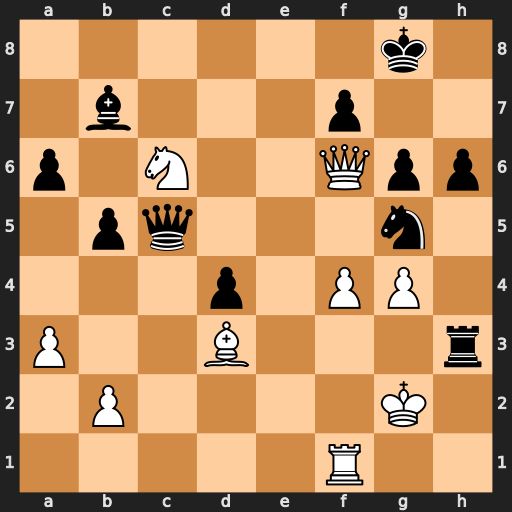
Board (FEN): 6k1/1b3p2/p1N2Qpp/1pq3n1/3p1PP1/P2B3r/1P4K1/5R2
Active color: w
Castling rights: -
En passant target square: -
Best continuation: fxg5 Qxc6+ Qxc6 Bxc6+ Kxh3